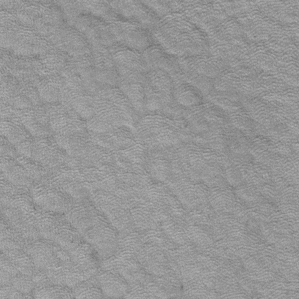
Label: frost